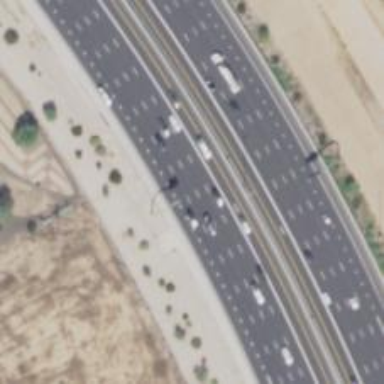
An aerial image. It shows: Asphalt motorway.